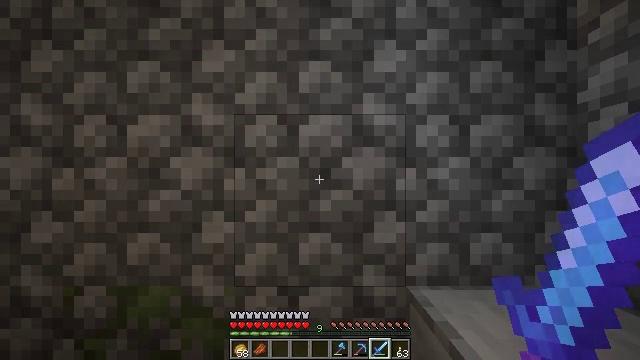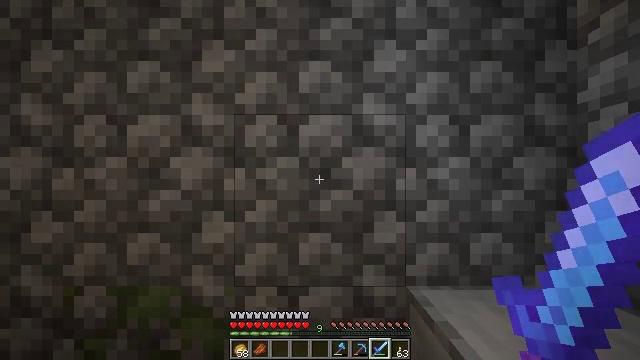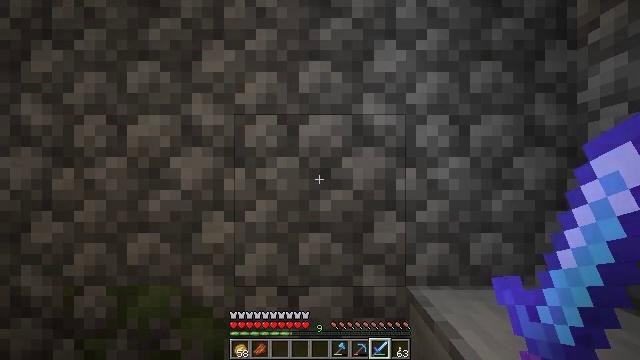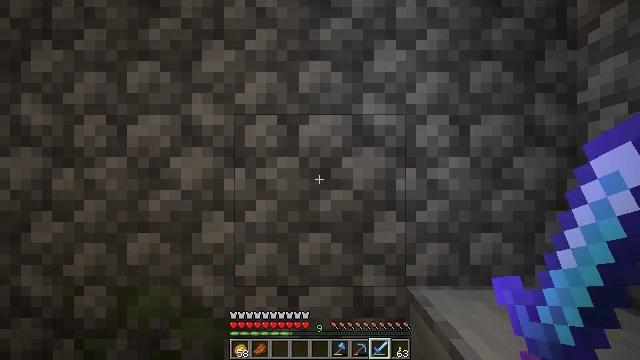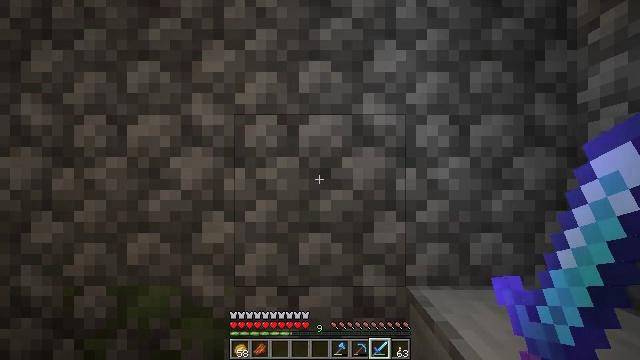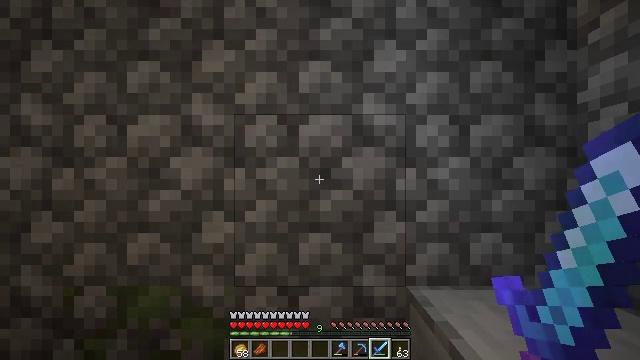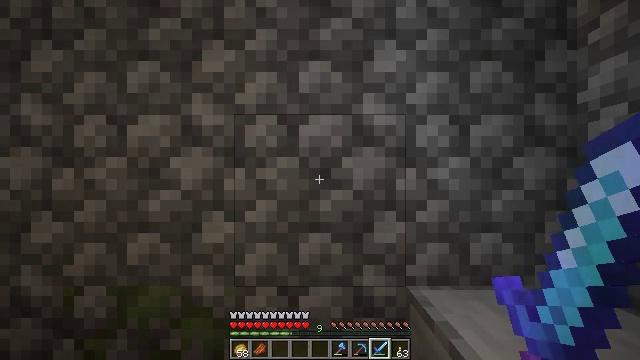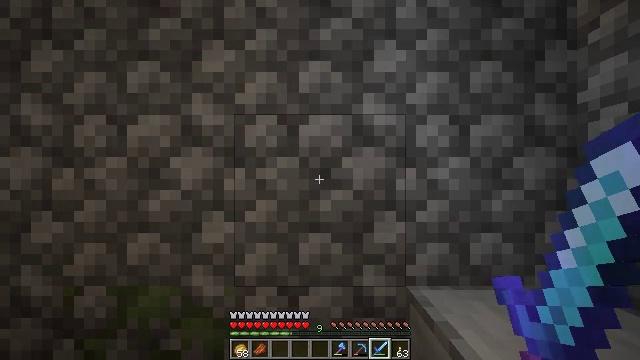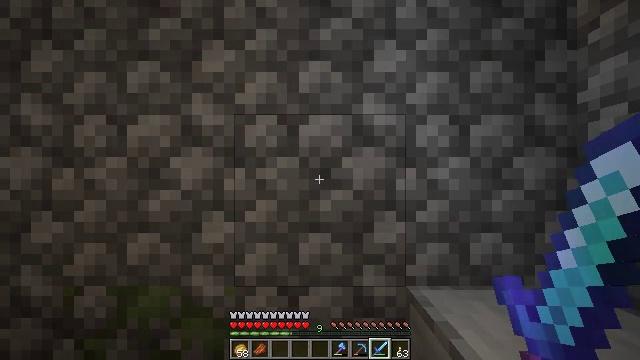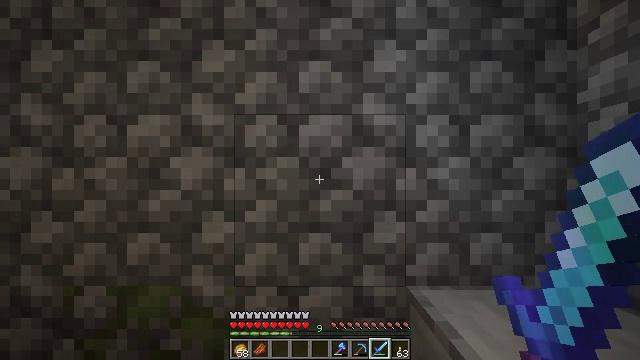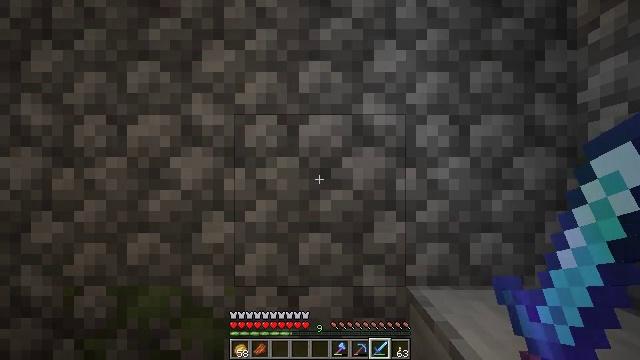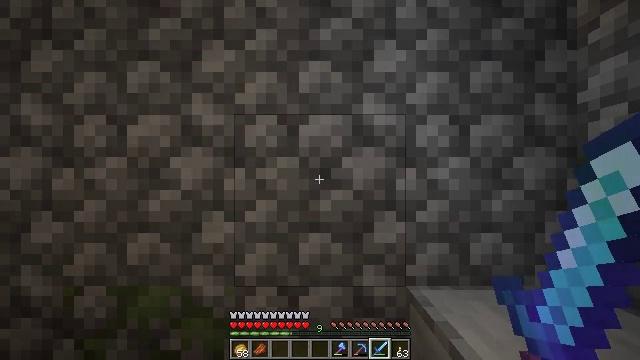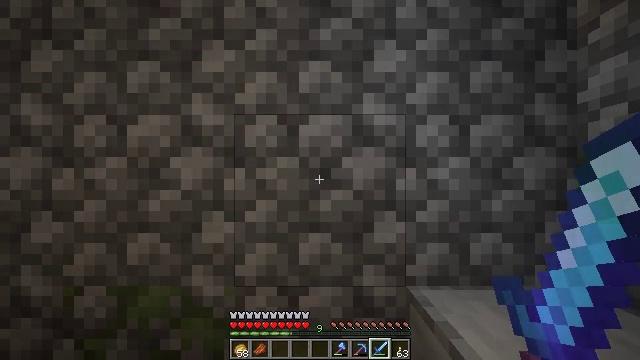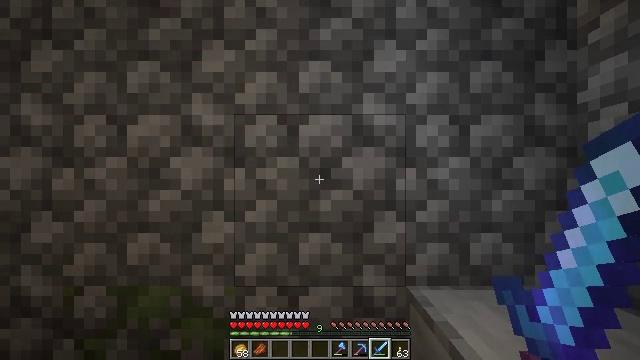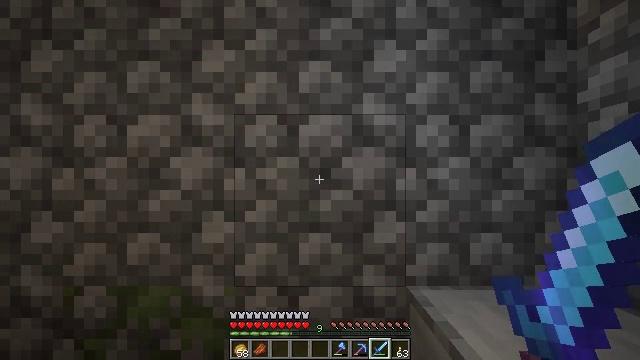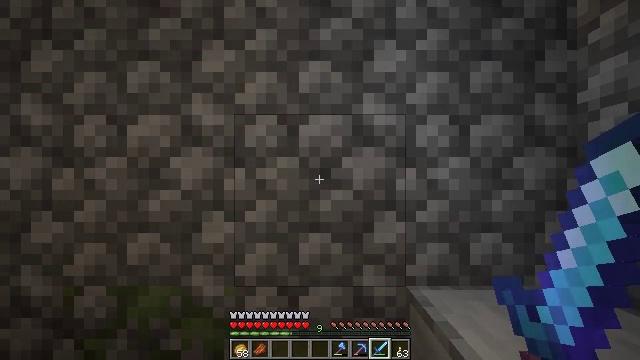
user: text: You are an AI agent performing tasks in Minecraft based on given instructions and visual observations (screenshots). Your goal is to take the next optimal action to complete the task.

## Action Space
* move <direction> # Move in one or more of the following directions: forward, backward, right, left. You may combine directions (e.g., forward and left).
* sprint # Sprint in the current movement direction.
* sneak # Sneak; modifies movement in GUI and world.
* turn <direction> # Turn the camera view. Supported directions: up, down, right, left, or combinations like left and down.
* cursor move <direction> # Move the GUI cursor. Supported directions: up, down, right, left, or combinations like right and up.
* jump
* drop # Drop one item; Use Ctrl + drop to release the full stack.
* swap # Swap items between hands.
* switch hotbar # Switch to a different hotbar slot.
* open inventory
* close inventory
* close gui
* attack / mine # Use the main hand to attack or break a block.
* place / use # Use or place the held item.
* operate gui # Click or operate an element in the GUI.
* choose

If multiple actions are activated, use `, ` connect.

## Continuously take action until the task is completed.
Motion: motion action
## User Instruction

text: Mine the chest to collect it.
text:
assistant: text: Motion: no_op
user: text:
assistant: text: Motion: no_op
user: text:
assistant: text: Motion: no_op
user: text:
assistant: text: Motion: no_op
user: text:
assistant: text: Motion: no_op
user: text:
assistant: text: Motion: no_op
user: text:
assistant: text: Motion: no_op
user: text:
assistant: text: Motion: no_op
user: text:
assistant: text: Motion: no_op
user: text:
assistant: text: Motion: no_op
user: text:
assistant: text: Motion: no_op
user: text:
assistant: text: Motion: no_op
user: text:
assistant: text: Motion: no_op
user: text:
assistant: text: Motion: no_op
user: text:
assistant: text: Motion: no_op
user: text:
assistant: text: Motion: no_op
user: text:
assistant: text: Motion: no_op
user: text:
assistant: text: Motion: no_op
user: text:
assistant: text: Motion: no_op
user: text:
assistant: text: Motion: no_op
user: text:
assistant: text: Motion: no_op
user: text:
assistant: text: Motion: no_op
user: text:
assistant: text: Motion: no_op
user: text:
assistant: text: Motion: no_op
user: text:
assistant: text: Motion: no_op
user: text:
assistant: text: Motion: no_op
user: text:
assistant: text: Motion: no_op
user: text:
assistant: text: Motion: no_op
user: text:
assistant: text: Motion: no_op
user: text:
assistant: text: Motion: no_op